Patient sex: M
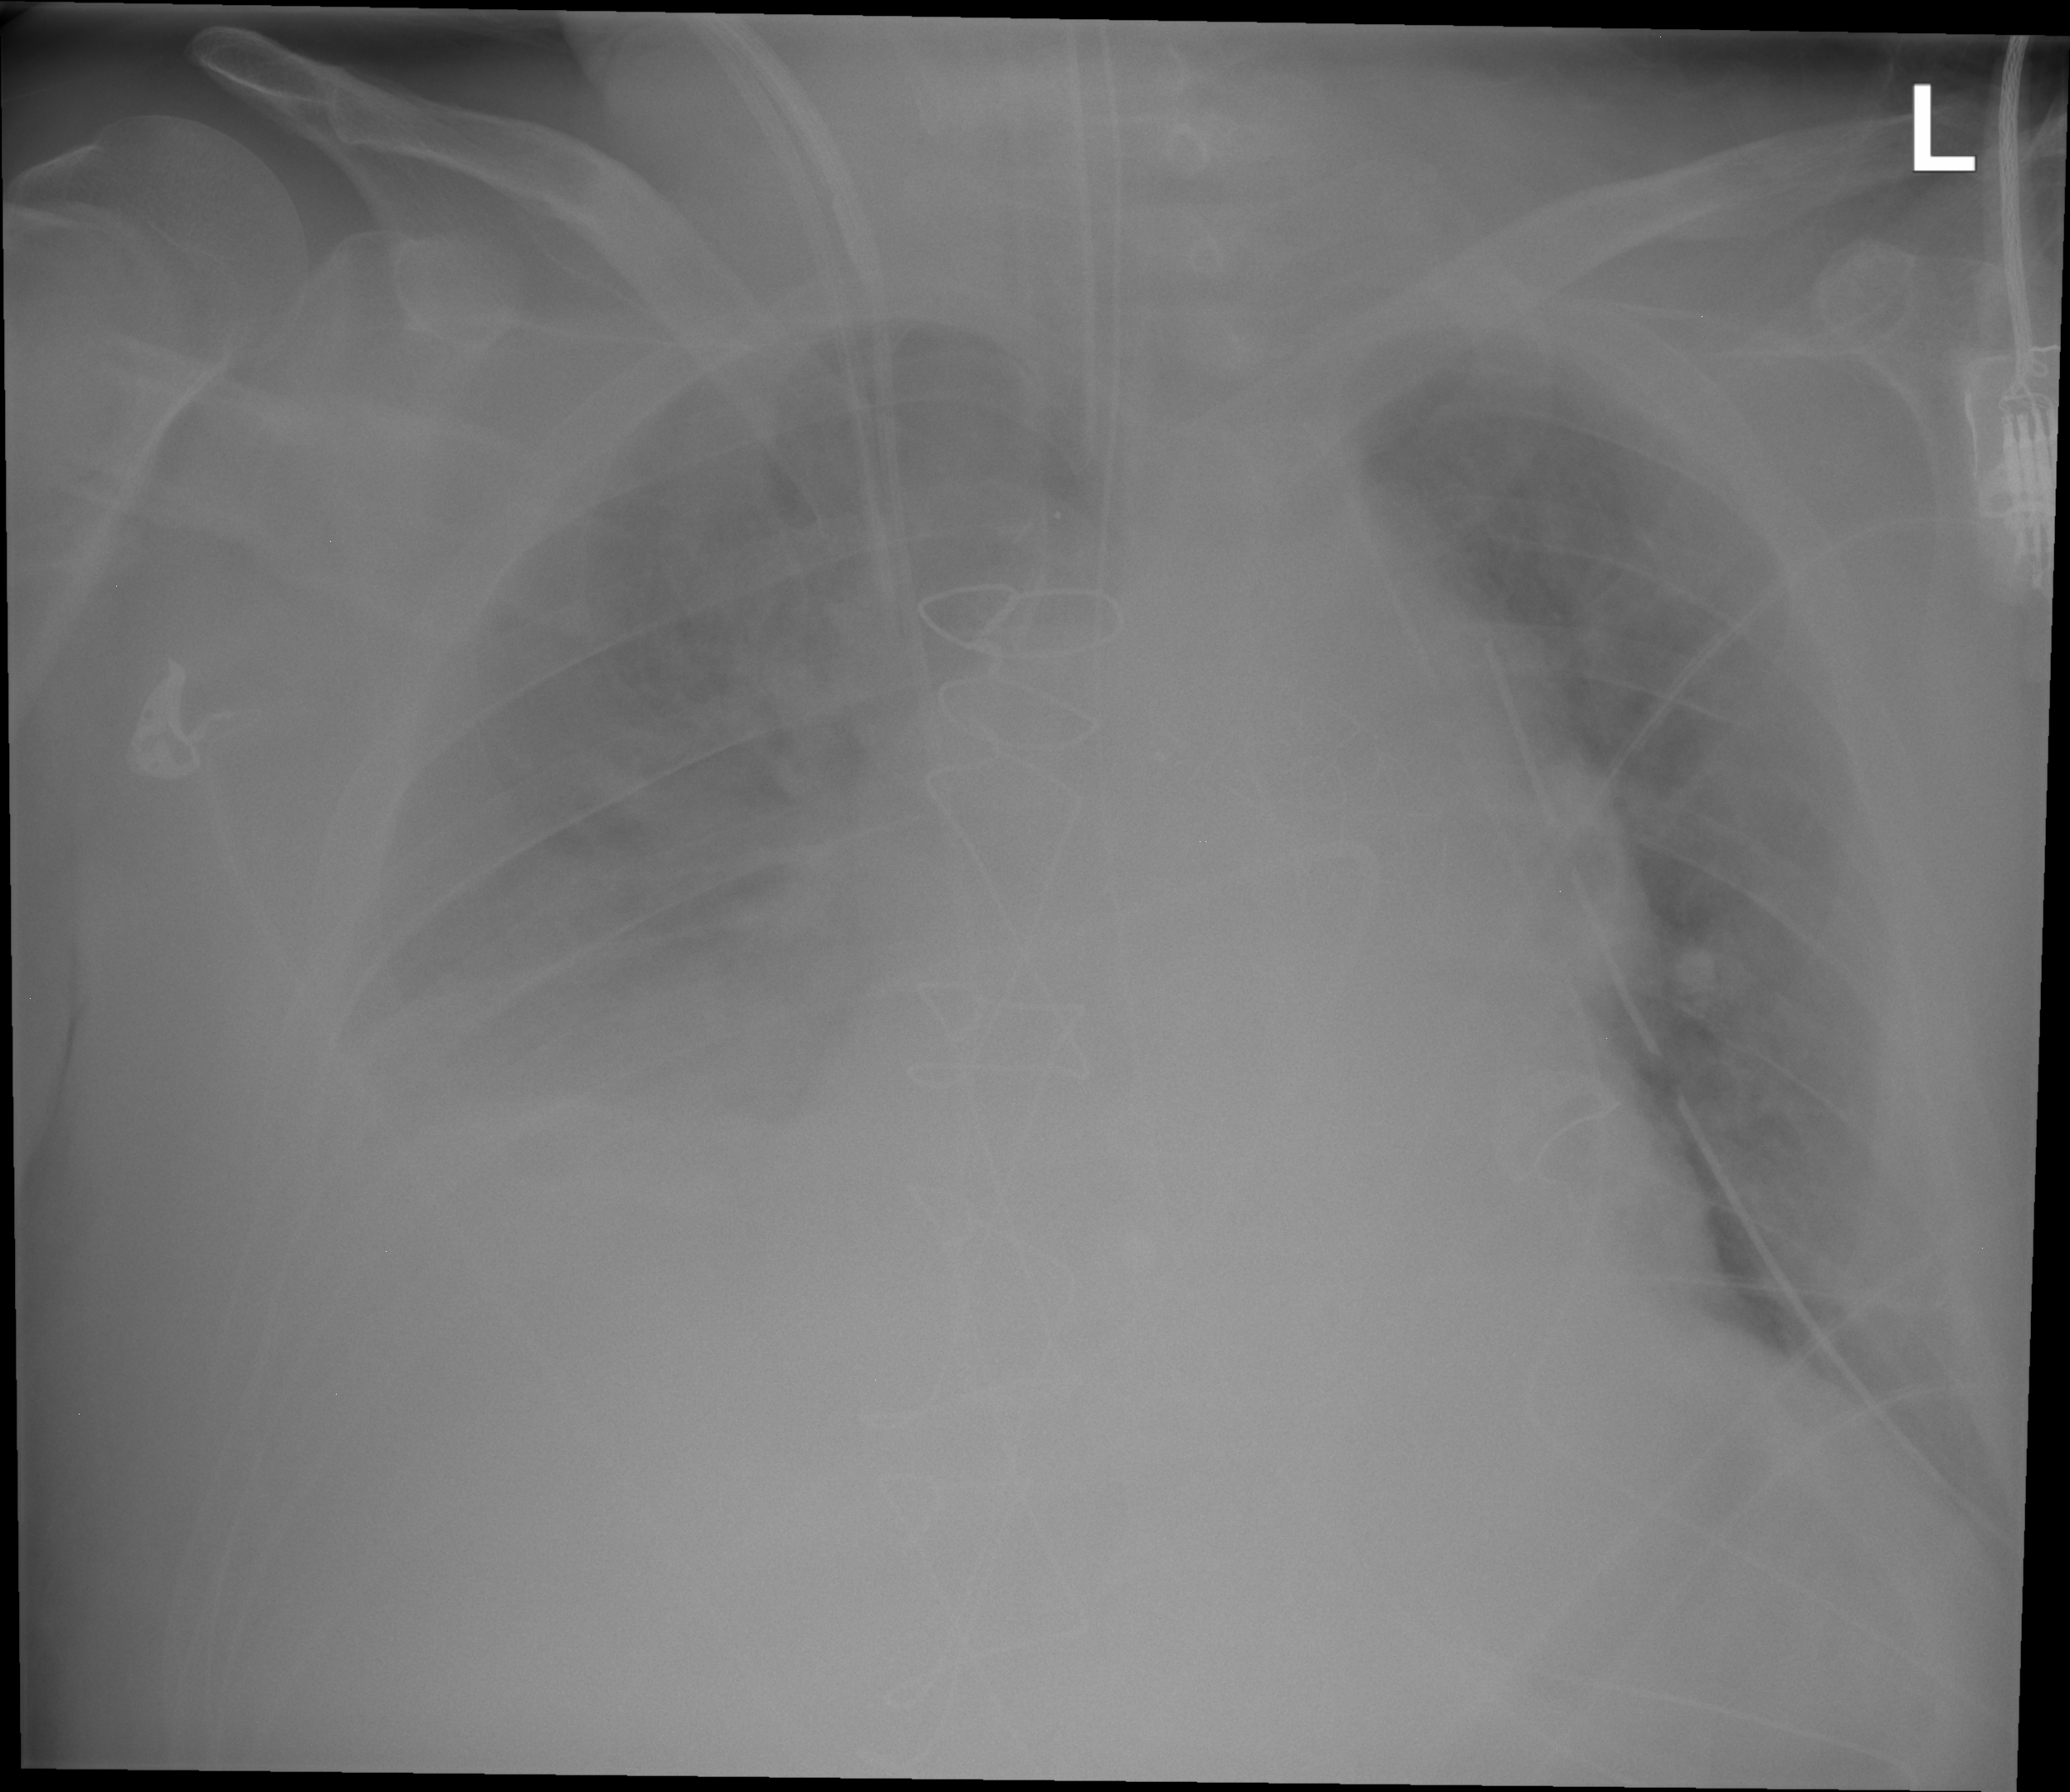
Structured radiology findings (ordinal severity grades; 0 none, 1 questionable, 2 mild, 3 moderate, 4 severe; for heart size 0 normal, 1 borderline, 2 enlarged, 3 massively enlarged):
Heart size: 0
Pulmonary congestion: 0
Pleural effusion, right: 2
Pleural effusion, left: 0
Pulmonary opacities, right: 1
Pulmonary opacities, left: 0
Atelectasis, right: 2
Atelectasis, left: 0